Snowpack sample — Buffalo Mountain, Silverthorne, Colorado, USA (1/25/25, 10:11 AM MST)
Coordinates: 39.6222, -106.1139
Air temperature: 22 °F
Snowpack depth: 110 cm
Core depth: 30 cm
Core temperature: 42.8 °F
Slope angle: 12°, slope face: 102°
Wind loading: high
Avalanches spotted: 0
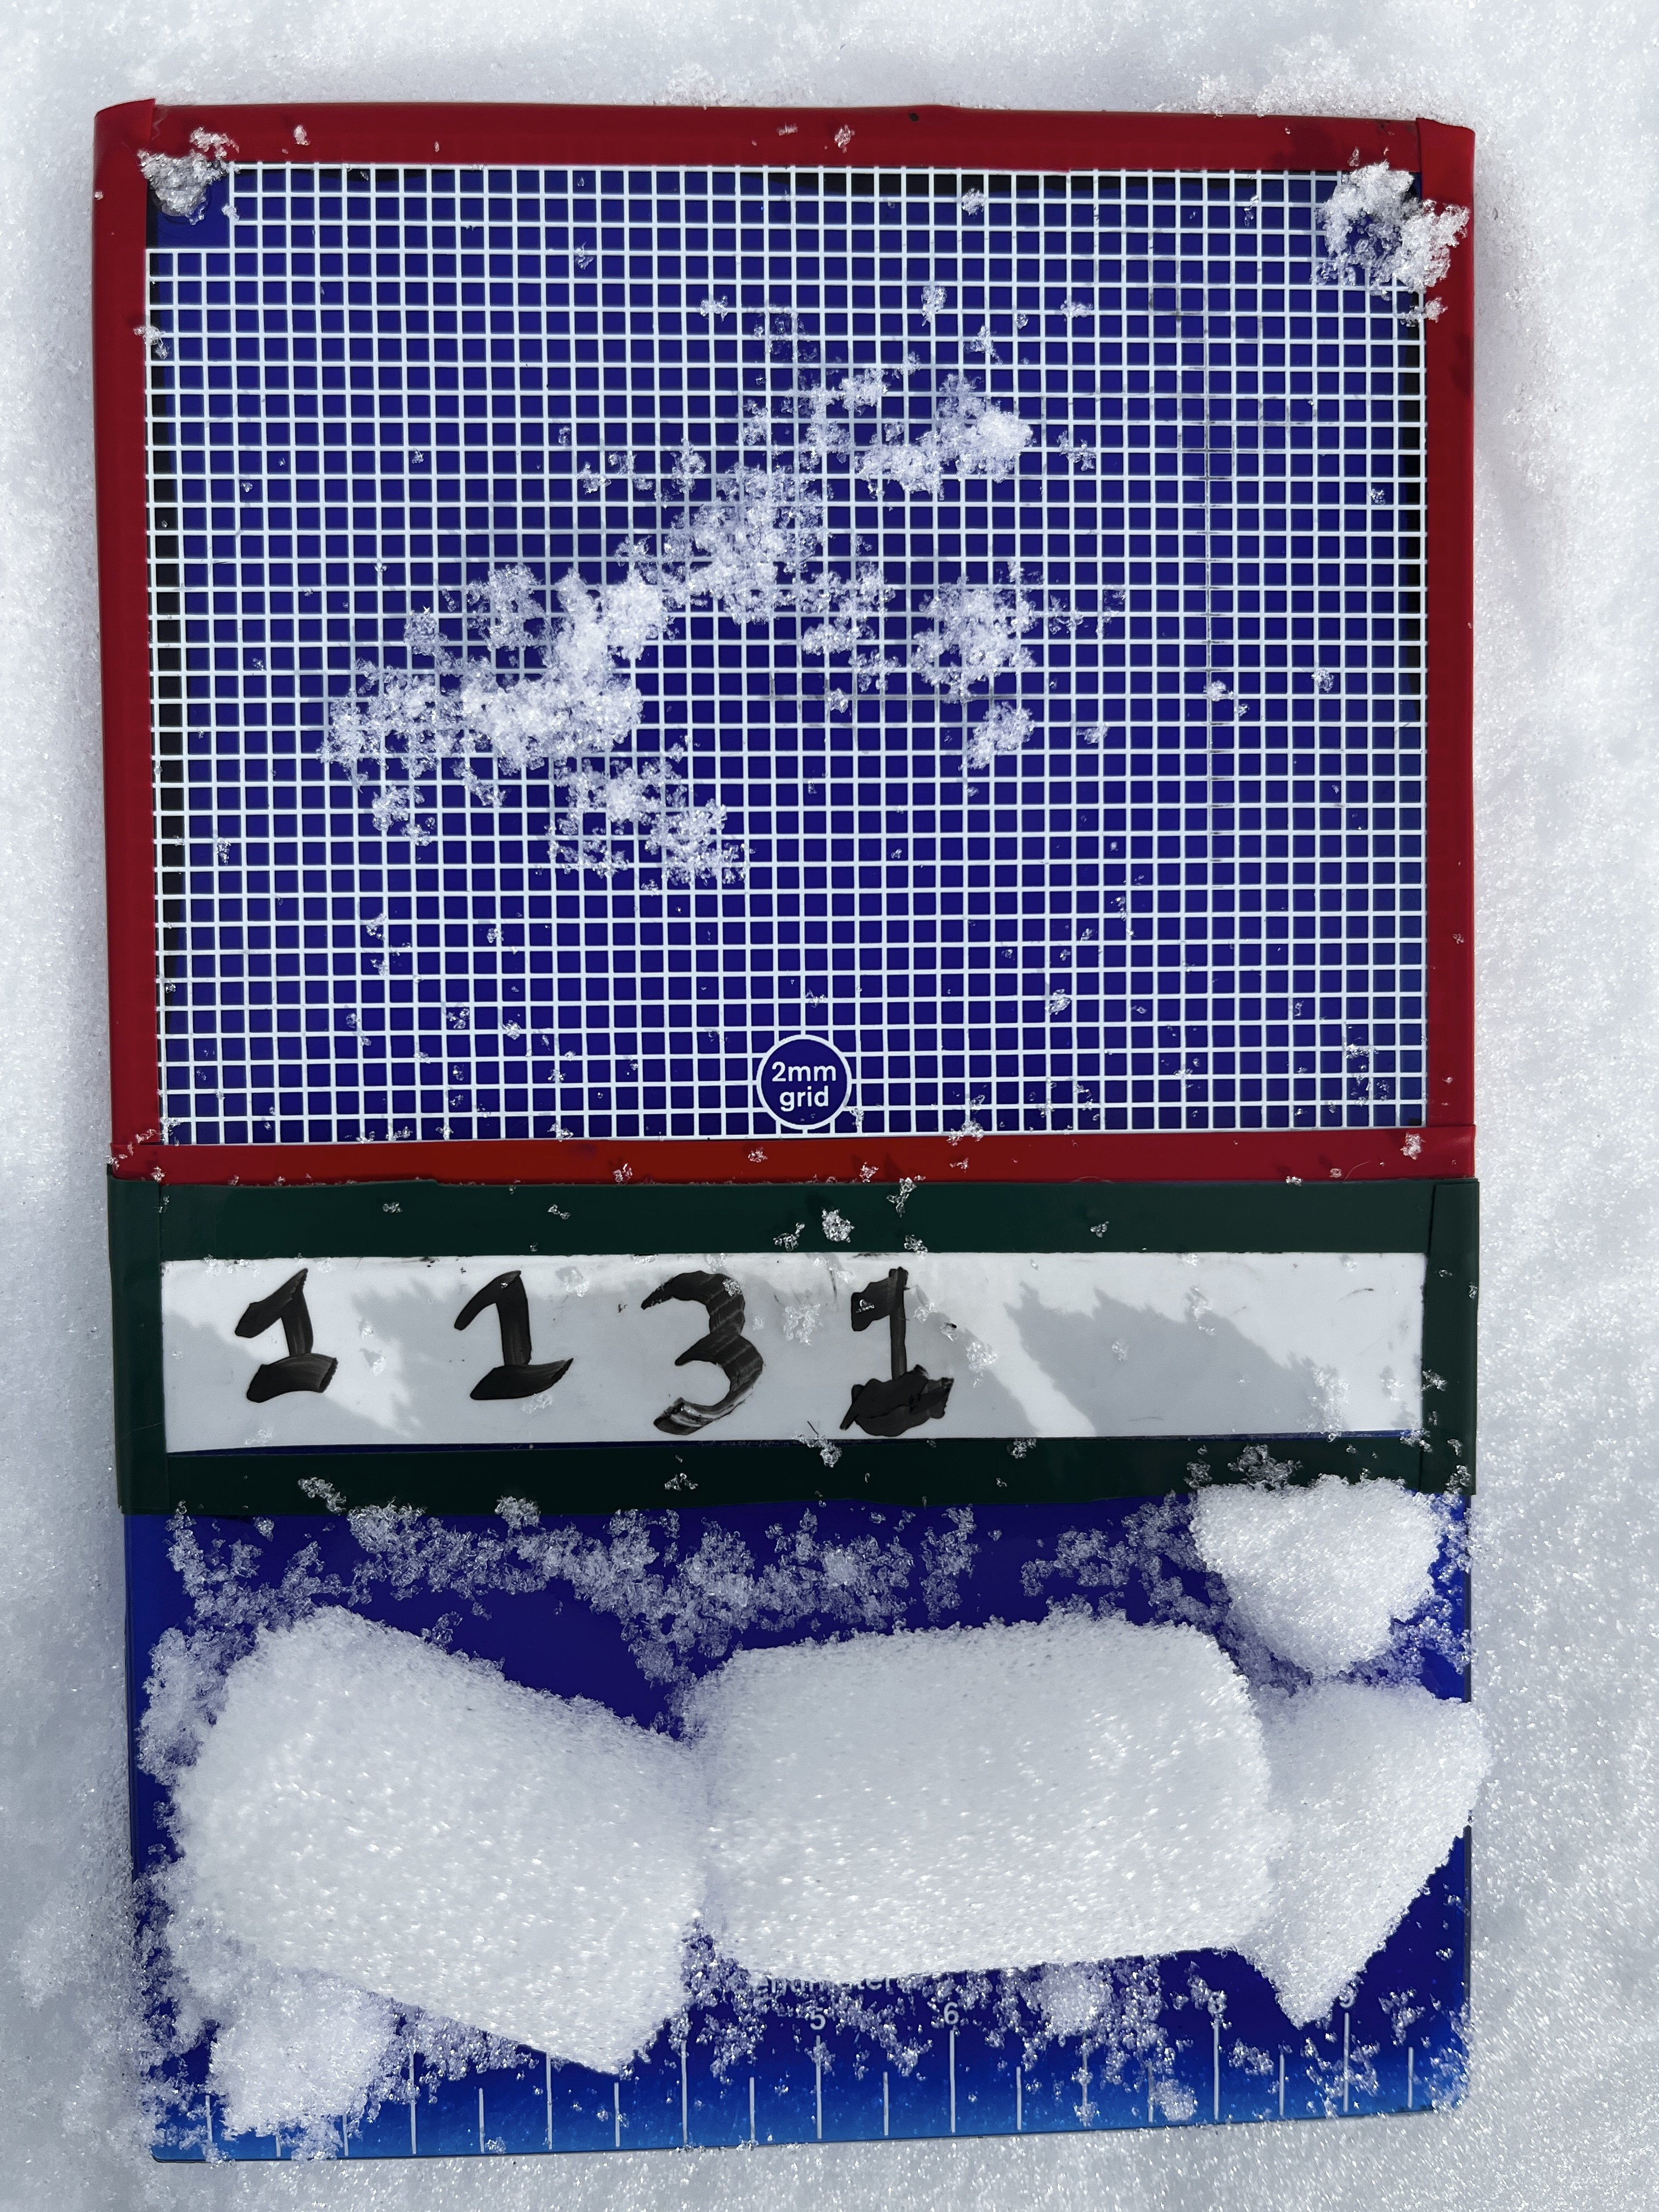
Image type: crystal_card
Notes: No avalanches nearby, collected on the outskirts of a fire break 15 meters from the treeline, on way to Buffalo and Red Mountain